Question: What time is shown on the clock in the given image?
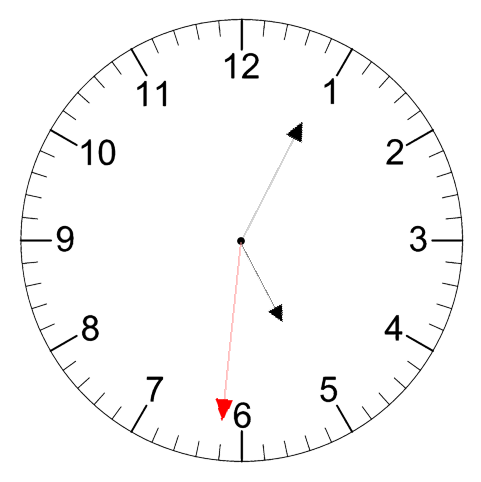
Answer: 05:04:31